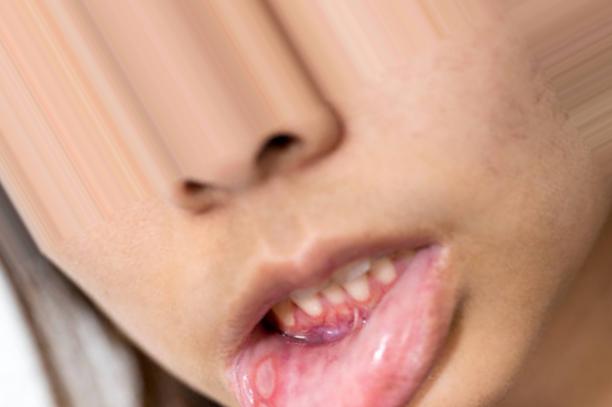
Condition: Mouth Ulcer